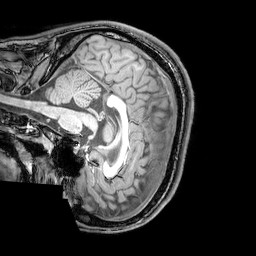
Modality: T1w
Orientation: sagittal
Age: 21
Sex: male
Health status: healthy
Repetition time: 0.081 s
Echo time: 0.037 s